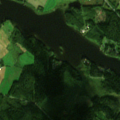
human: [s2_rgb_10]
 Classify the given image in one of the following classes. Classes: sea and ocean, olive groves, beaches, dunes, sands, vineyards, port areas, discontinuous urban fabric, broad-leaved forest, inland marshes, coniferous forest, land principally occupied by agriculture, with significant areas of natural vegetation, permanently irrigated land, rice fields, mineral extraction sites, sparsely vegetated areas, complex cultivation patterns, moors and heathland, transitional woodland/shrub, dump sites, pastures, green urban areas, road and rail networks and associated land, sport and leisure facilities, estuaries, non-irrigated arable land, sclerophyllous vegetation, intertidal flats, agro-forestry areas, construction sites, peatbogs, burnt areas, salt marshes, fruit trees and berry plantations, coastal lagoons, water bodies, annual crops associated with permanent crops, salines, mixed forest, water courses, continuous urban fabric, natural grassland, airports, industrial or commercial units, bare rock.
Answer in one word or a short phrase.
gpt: non-irrigated arable land, land principally occupied by agriculture, with significant areas of natural vegetation, mixed forest, transitional woodland/shrub, water bodies